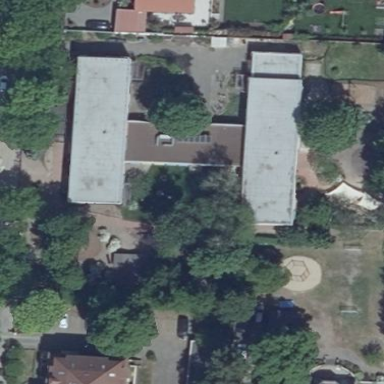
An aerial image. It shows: Kindergarten.